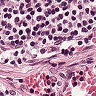
Metastatic tissue present: no